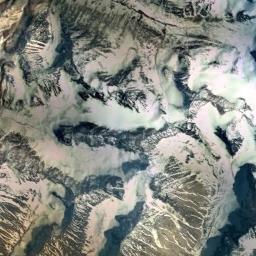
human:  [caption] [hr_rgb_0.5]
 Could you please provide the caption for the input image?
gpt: The snow berg is consist of bare land and white snow .

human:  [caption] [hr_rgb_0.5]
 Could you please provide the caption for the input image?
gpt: White snow and brown bare ground intersect on the snow mountain .

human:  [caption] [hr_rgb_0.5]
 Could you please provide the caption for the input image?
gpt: The snowberg is covered with snow .

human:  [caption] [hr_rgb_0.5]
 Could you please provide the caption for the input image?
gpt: The snowberg is covered with snow and ice .

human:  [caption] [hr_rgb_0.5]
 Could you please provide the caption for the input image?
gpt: There are much snow and some bare land on the snowberg .